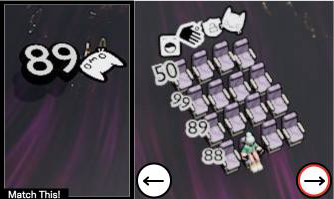
Task: seats
Answer: no